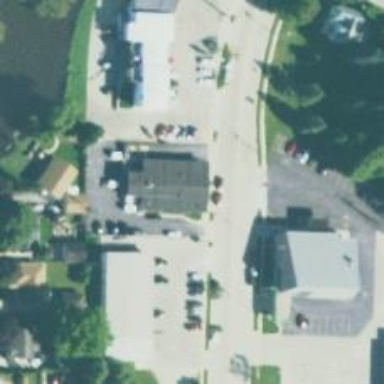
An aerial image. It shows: Post office.